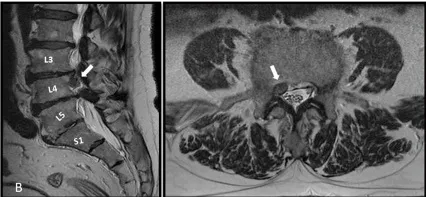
B. Preoperative sagittal (left) and axial (right) T2-weighted lumbar MRI scan showing a right L3-L4 paramedian disc herniation caudally migrated.
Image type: radiology (mri)